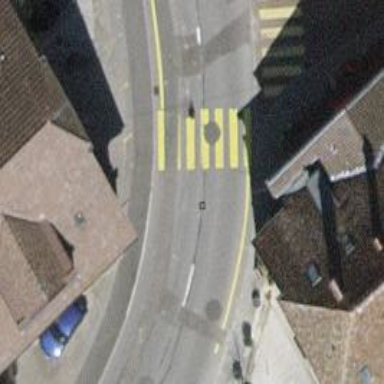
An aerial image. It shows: Uncontrolled zebra crossing with notable zebra markings.